Question: I would like to be able to store a variable from a column to use to update a variable in another column.
Here is my code:
'''
$sqlPlaceNumber = "SELECT @locationPlace := '$locationPlace' FROM '$className' WHERE 'Vehicle' = '$vehicleName' ";
$results = mysqli_query($con, $sqlPlaceNumber) or die(mysqli_error($con));
$sqlUpdate = "UPDATE '$className' SET '$location' = 31-'@locationPlace' WHERE Vehicle = '$vehicleName'";
mysqli_query($con, $sqlUpdate) or die(mysqli_error($con));
'''

I would like to store the value of column "Colby, WI Place" to use to subtract it from 31 to get the value for column "Colby, WI"
31-"Colby, WI Place" = new value for "Colby, WI"
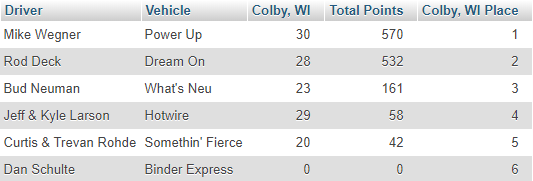
Answer: It looks like you want:
'''
update mytable set 'Colby, WI' = 31 - 'Colby, WI Place' where vehicle = ?
'''
There is no need to use an intermediate variable, you can do this what you want with a single 'update' statement.
Also I would strongly recommend using column names that do not contain special characters (they should be made of alphanumeric characters and underscores only), so you don't need to worry about quoting them.
Finally: you do want to use parameterized queries to make your code safer and more efficient. You can have a look at <URL> for more information.